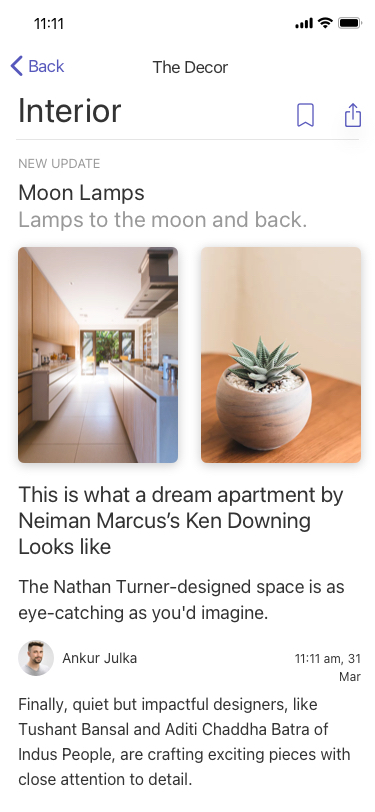
Text in this UI design:
Interior
The Decor
Back
Lamps to the moon and back.
Moon Lamps
NEW UPDATE
This is what a dream apartment by Neiman Marcus’s Ken Downing Looks like
Finally, quiet but impactful designers, like Tushant Bansal and Aditi Chaddha Batra of Indus People, are crafting exciting pieces with close attention to detail.
11:11 am, 31  Mar
Ankur Julka
The Nathan Turner-designed space is as eye-catching as you'd imagine.